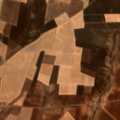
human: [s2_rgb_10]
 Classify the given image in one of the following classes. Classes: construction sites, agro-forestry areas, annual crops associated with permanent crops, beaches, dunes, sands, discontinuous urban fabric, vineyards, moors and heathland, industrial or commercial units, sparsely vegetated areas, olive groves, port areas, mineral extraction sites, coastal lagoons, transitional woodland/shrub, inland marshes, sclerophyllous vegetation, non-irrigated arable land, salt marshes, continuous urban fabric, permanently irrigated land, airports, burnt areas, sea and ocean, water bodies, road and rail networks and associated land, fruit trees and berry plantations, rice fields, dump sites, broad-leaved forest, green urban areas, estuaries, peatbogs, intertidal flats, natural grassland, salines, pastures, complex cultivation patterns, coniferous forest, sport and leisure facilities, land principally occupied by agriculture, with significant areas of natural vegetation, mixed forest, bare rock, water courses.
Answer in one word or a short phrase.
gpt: discontinuous urban fabric, non-irrigated arable land, olive groves